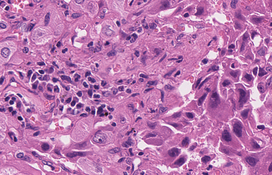
Tumor epithelial tissue: yes
Tumor-associated stroma tissue: yes
Normal tissue: no